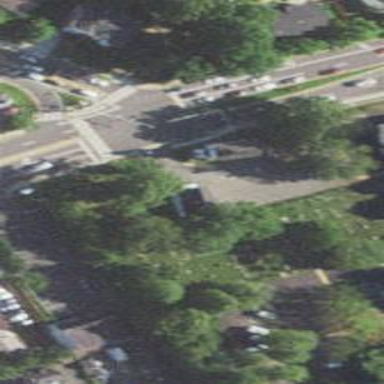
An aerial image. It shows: Graveyard.